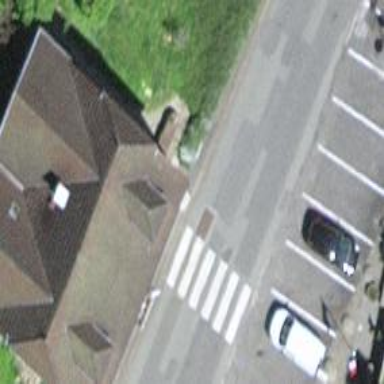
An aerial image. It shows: Convenience shop.